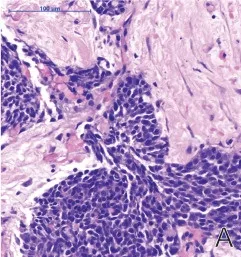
Histological findings of an undifferentiated thymic carcinoma in a CT-guided biopsy of the mediastinal mass upon initial diagnosis: (A) HE stain; Tumor islands on a fibrotic background. Small to mid-sized tumor cells with scant eosinophilic cytoplasm and small, ovaloid to spindly, chromatin-dense nuclei. Mitoses are rarely seen. No necrosis.
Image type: pathology (h&e)